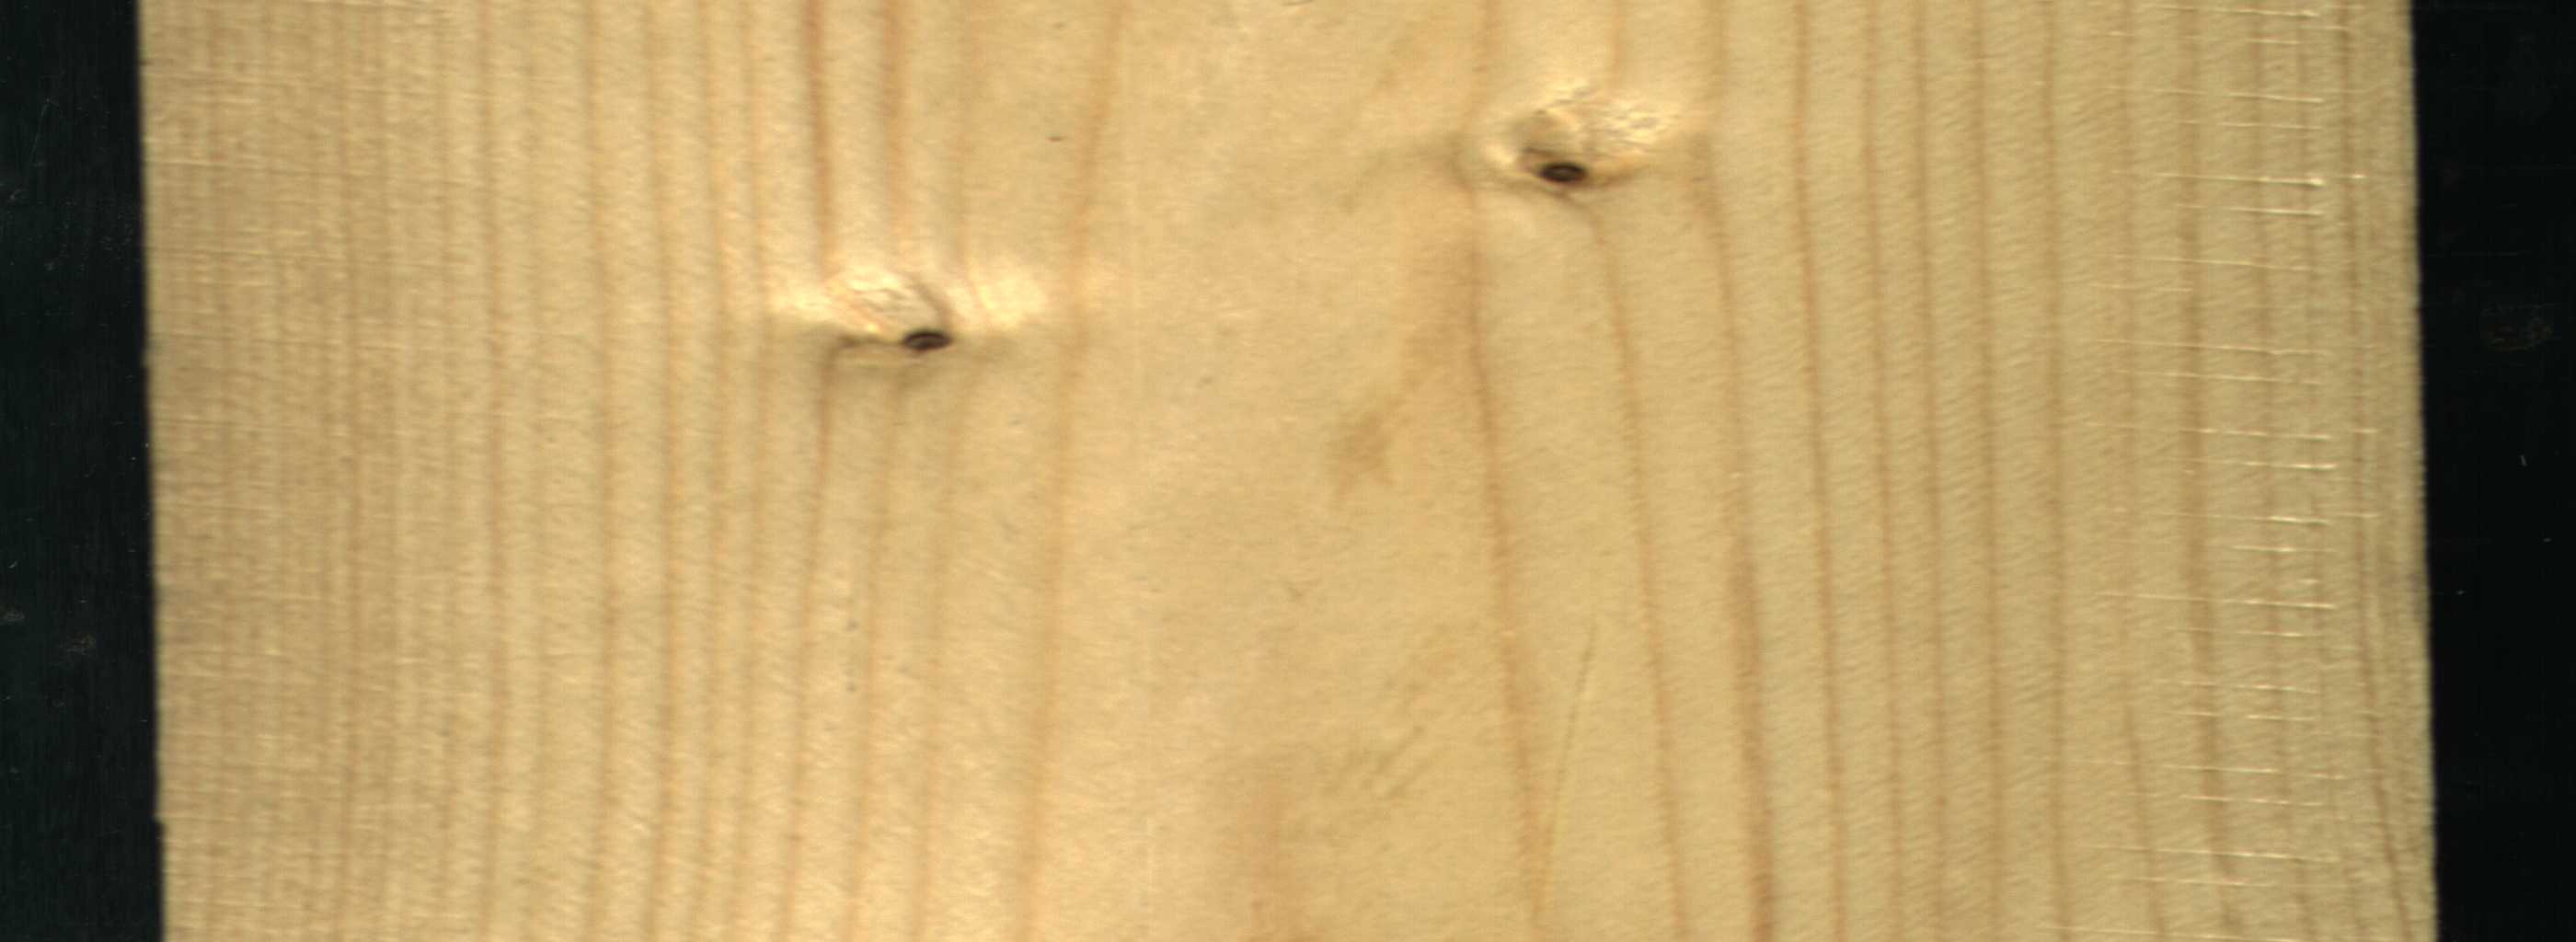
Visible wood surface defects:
Dead_Knot
Dead_Knot